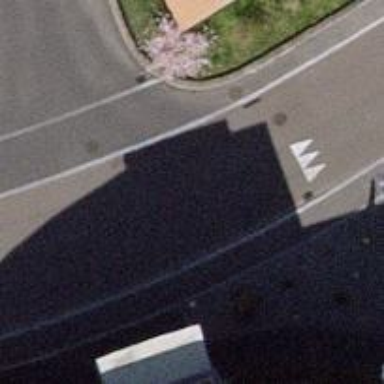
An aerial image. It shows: Traffic calming hump on the road.